Interaction volume radius: 10 \u00c5
Interaction volume height: 15 \u00c5
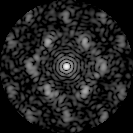
Disorder parameter: 0.5952